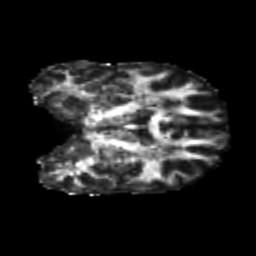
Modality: FA
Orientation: coronal
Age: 23
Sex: male
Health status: healthy
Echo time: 0.074 s